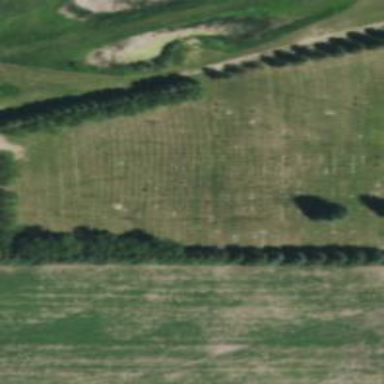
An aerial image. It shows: Graveyard.